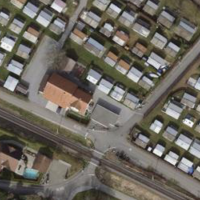
EUNIS habitat code: 53
Species observed at this site:
Passer domesticus